Interaction volume radius: 10 \u00c5
Interaction volume height: 15 \u00c5
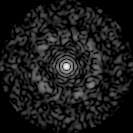
Disorder parameter: 0.8314